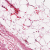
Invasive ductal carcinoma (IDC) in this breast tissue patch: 0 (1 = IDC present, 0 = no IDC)